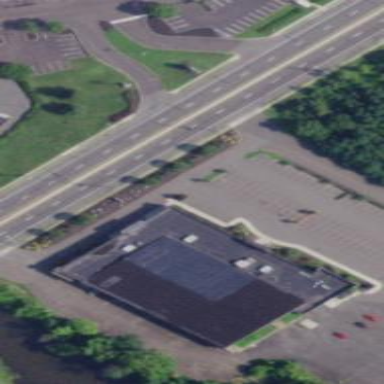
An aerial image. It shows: Building that houses bowling alley.